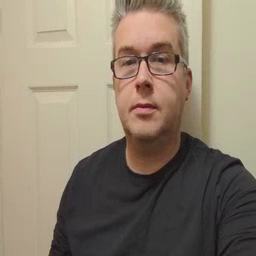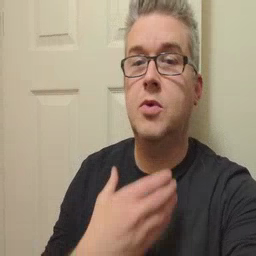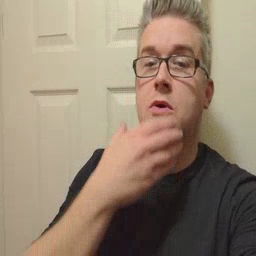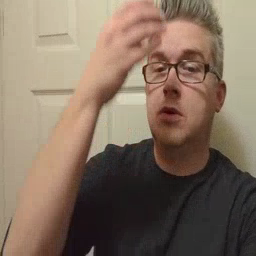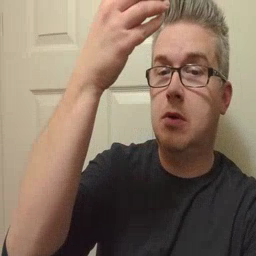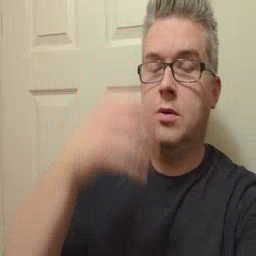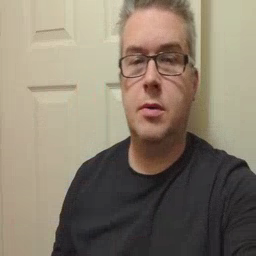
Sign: giraffe